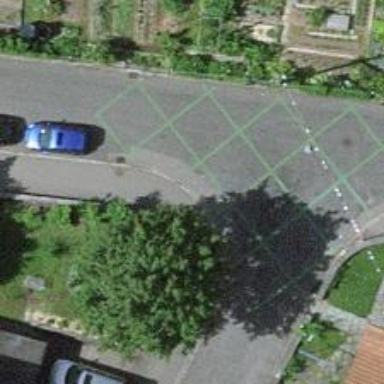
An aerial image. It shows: Kerb serving as barrier.